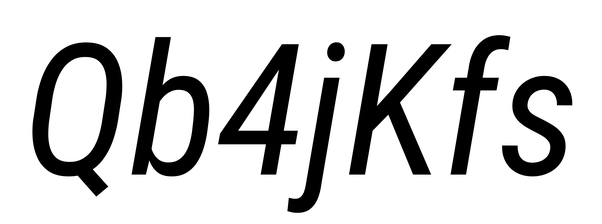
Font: Roboto-Italic_Condensed_Italic